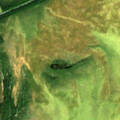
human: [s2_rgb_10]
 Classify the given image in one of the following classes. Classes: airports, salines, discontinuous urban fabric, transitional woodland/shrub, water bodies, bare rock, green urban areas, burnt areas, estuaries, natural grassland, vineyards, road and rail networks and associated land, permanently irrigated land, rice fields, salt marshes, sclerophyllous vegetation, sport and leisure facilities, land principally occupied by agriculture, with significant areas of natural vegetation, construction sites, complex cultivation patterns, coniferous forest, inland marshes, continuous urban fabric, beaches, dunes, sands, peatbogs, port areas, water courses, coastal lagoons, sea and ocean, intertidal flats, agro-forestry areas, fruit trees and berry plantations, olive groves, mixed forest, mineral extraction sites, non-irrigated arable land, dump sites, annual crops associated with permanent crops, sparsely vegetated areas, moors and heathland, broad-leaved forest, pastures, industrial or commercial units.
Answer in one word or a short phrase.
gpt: non-irrigated arable land, coniferous forest, mixed forest, transitional woodland/shrub, peatbogs